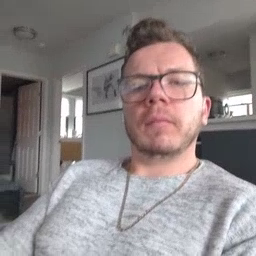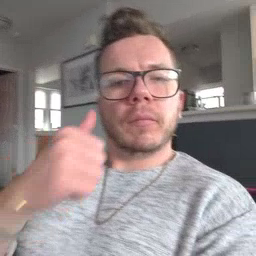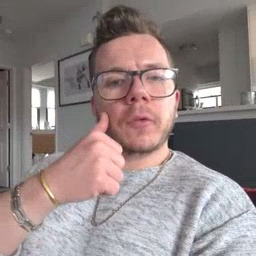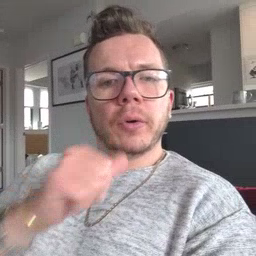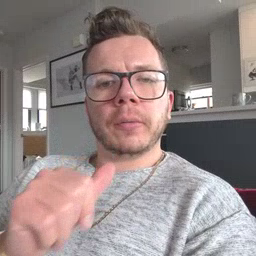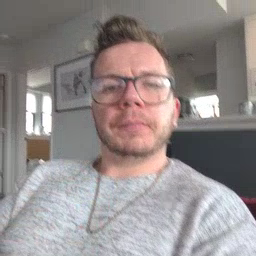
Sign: girl